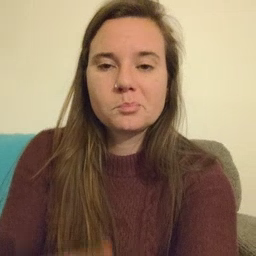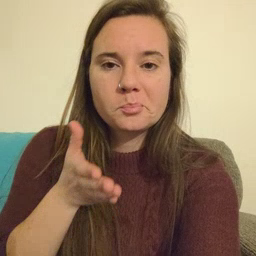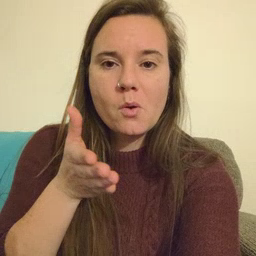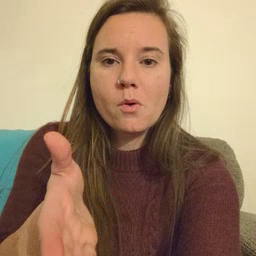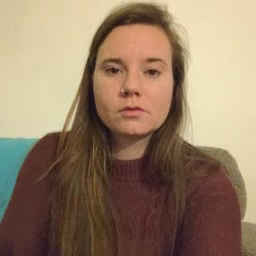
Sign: boat